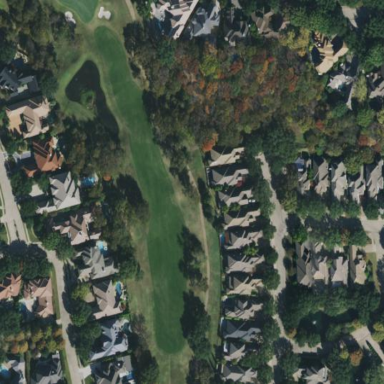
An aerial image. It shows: Golf fairway in the image.